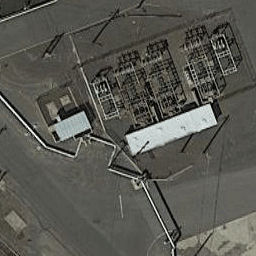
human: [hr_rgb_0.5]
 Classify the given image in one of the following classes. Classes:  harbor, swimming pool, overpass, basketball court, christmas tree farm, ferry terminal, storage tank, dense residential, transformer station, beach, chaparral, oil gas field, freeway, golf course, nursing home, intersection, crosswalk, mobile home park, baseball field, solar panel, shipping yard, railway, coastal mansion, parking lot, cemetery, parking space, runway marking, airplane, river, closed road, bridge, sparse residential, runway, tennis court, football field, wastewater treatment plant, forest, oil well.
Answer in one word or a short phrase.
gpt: transformer station